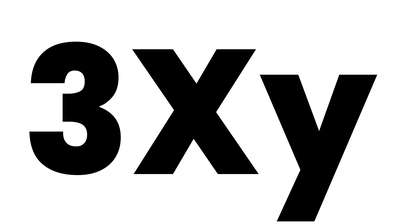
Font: Poppins-ExtraBold